Field crop: maize
Growth stage: 1
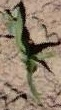
Species: maize